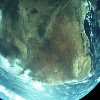
Label: land